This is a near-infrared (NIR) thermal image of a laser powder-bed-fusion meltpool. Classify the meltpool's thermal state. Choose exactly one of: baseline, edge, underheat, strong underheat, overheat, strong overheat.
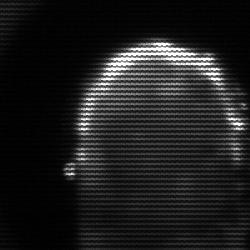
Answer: baseline